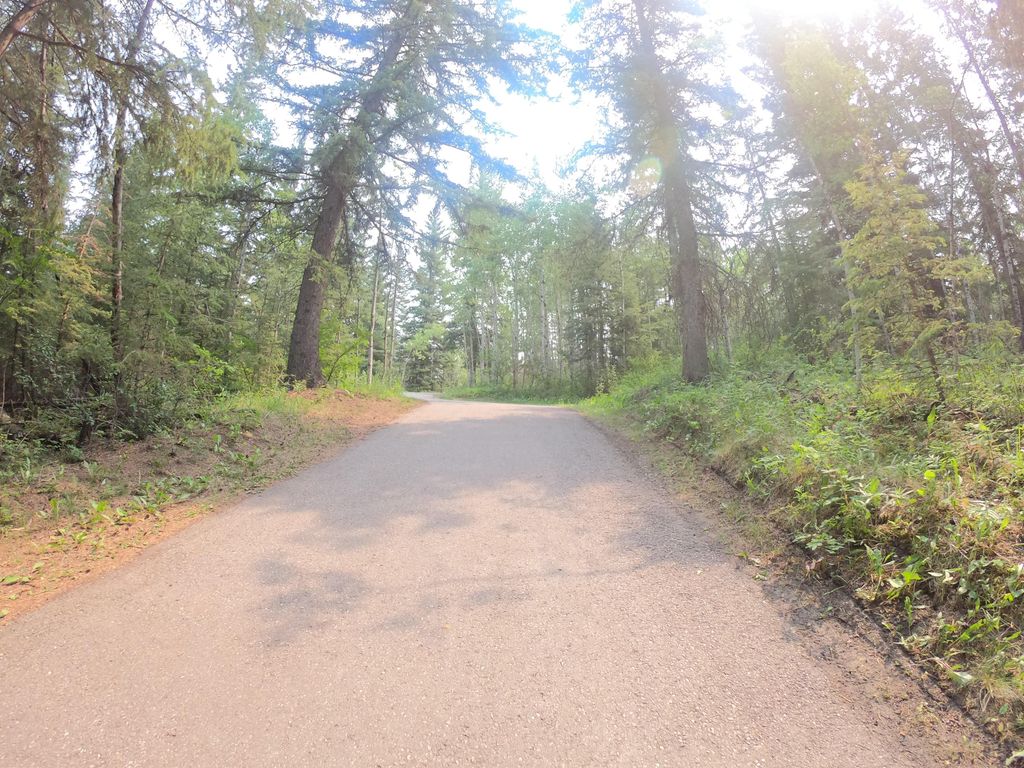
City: calgary